Question: Been Googling for a while in order to find an answer to this question but I still can't get to find the matter in my code. I'm trying to make my very first Socket.io app that simply outputs a message to the console when a user connects.
Here's the error I get from Node.js:

And here is my source code:
'''
var port = process.argv[2];
var express = require('express');
var app = express();
var path = require('path');
app.get('/', function(req, res) {
res.render('index.ejs');
})
.use(app.static(path.join(__dirname, '/public')));
var io = require('socket.io')(app.listen(port));
io.on('connection', function(socket) {
console.log('Someone connected');
});
console.log('Listening on port ' + port);
'''
Thanks in advance for your advice!
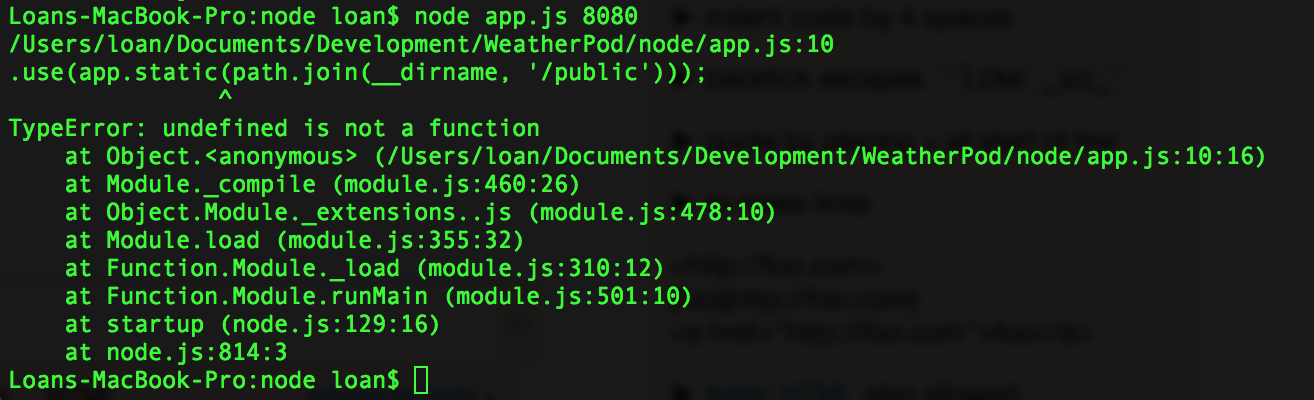
Answer: Change:
'.use(app.static(path.join(__dirname, '/public')));'
To:
'.use(express.static(path.join(__dirname, '/public')));'